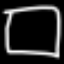
Label: square